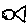
Label: fish